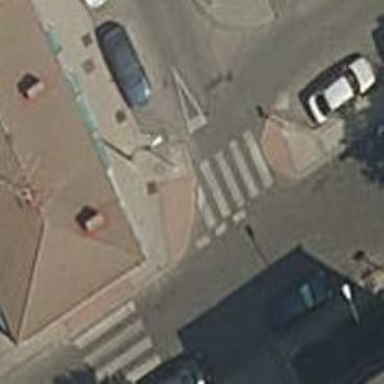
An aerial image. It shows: Zebra crossing on the road.